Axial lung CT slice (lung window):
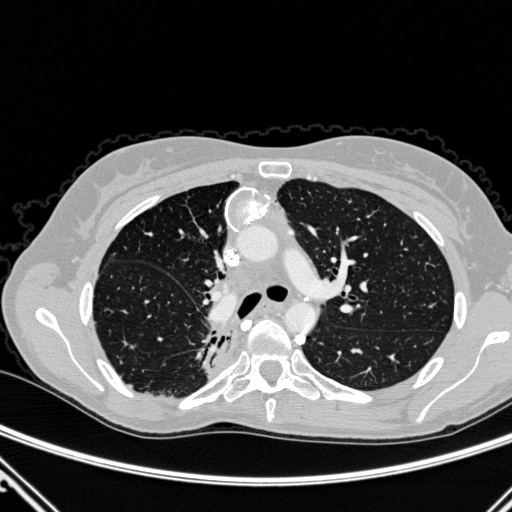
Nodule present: no